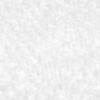
Label: no_change